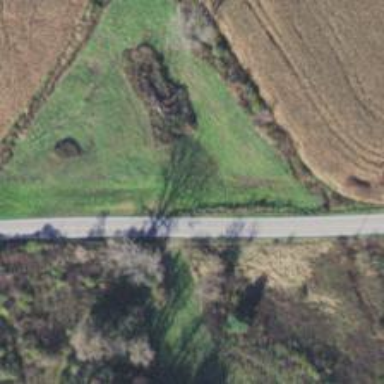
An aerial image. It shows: Culvert tunnel.